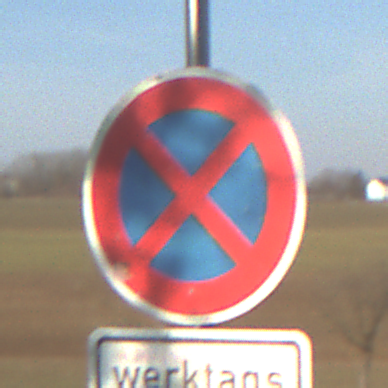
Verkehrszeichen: AbsolutesHalteverbot
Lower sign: ZeitangabenMitBeschraenkungAufWochentage7
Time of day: MorningAfternoon
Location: Outdoor (Nature)
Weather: Clear
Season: Winter
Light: Natural